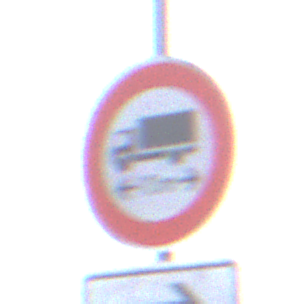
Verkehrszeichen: TatsaechlicheLaenge
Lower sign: RichtungsangabeDurchPfeile5
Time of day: SunriseSunset
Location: Outdoor (Suburban)
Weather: Clear
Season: NotSpecified
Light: Natural